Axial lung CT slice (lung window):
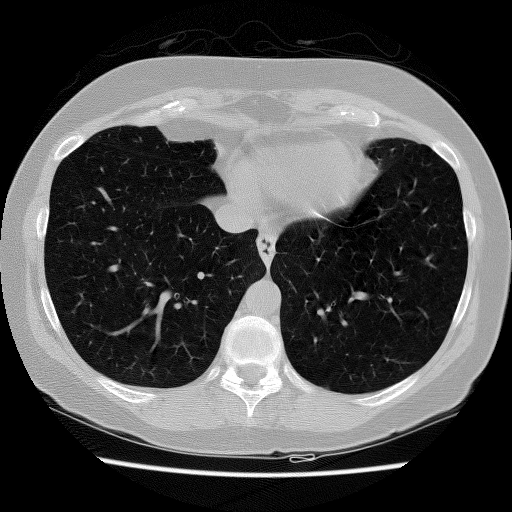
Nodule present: no